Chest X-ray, AP view. Patient: 69 years old, sex M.
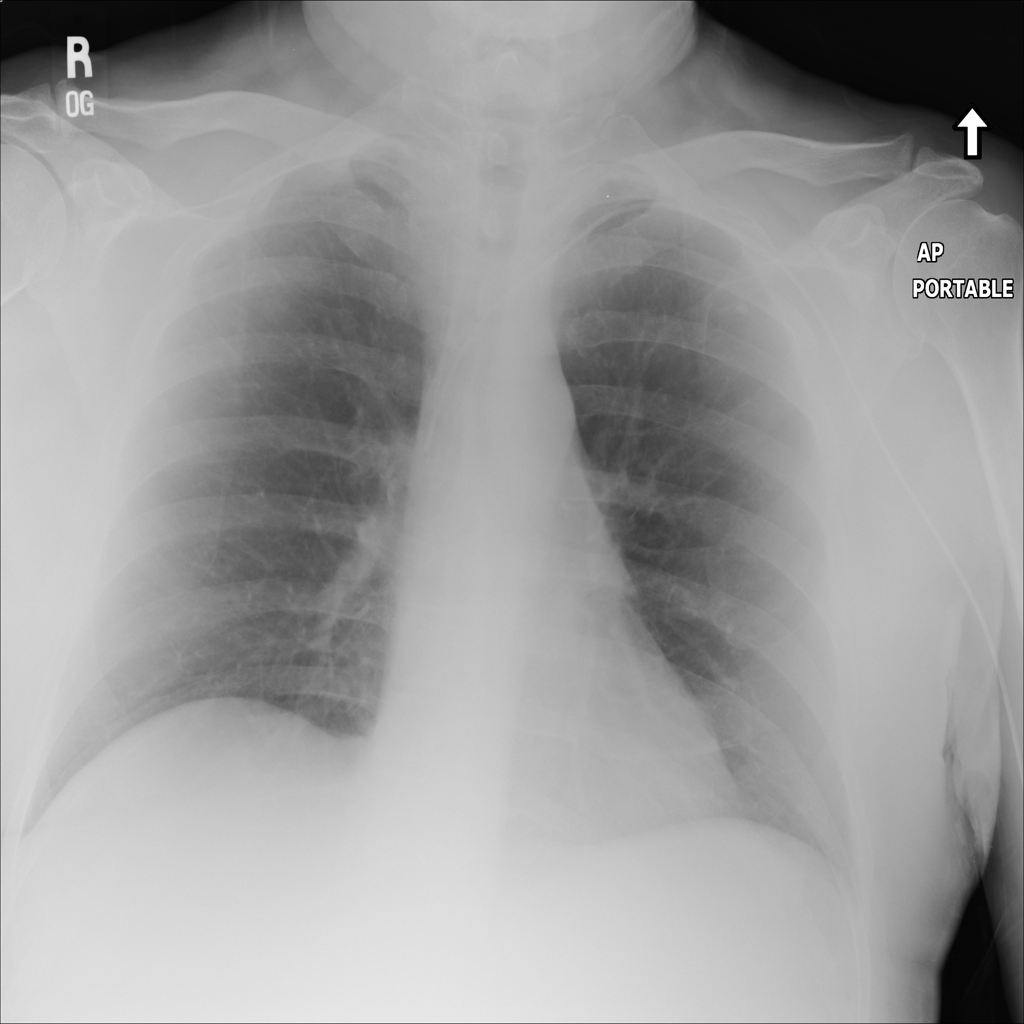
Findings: No Finding